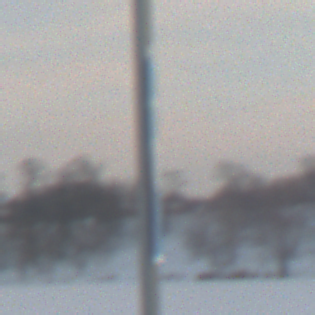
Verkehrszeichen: EndeKraftfahrstrasse
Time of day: SunriseSunset
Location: Outdoor (Nature)
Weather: PartlyCloudy
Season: NotSpecified
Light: Natural